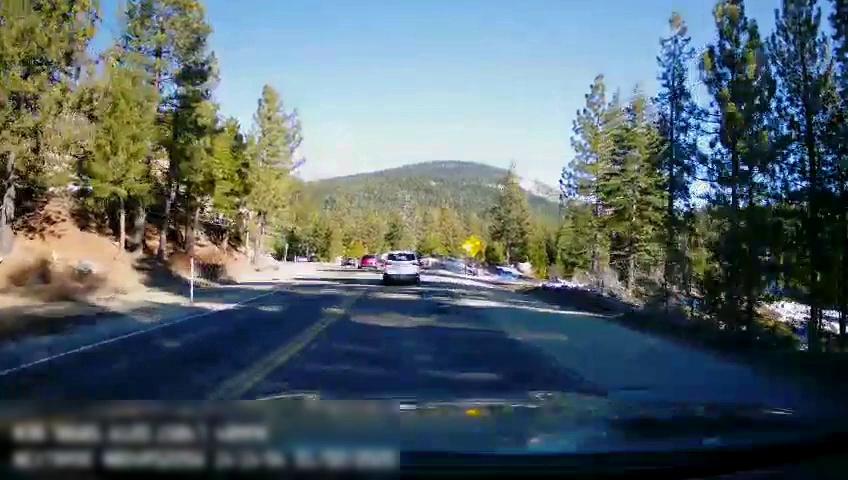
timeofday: Day
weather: Sunny
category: Drivable Space
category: Vehicles | Car
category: Vehicles | SUV
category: Vehicles | SUV
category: Lanes | Opposite Lane
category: Lanes | Opposite Lane
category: Lanes | Current Lane
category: Lanes | Current Lane
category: Traffic | Signs